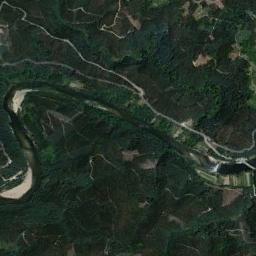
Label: river